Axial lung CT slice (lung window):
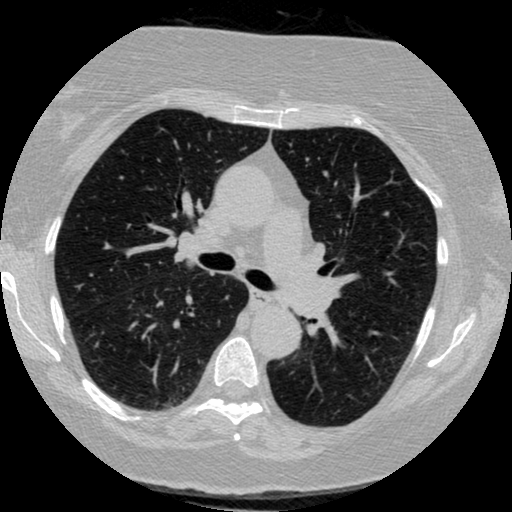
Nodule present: no